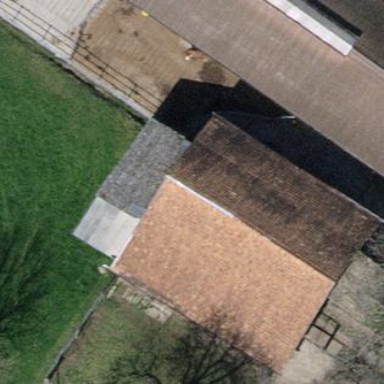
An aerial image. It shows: Rural barn.